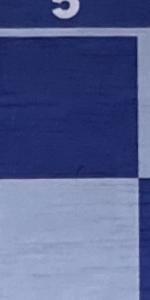
Label: Empty